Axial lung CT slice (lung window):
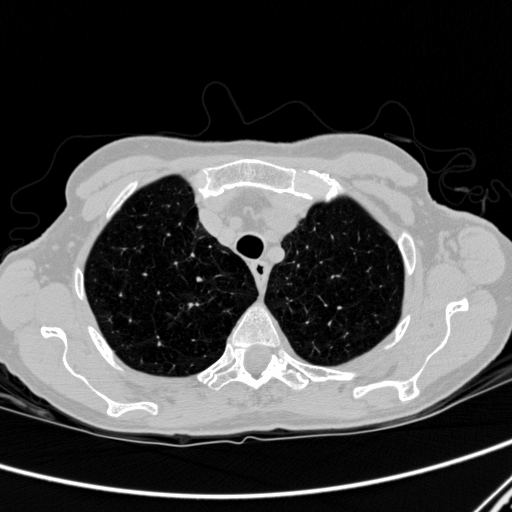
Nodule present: no